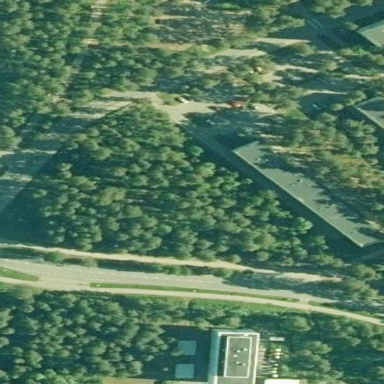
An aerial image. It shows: Residential building.